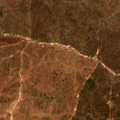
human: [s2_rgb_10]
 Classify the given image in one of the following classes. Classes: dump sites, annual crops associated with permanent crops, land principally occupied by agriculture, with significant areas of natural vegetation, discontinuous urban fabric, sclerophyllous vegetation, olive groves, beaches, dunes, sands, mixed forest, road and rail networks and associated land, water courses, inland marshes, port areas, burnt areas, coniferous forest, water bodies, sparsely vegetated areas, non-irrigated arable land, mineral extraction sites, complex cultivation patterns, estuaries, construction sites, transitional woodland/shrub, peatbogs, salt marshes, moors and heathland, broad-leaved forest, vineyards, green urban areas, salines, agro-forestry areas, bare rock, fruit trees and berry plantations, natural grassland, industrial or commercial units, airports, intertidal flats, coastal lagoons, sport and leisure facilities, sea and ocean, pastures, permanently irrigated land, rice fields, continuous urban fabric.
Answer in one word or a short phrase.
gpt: agro-forestry areas, broad-leaved forest